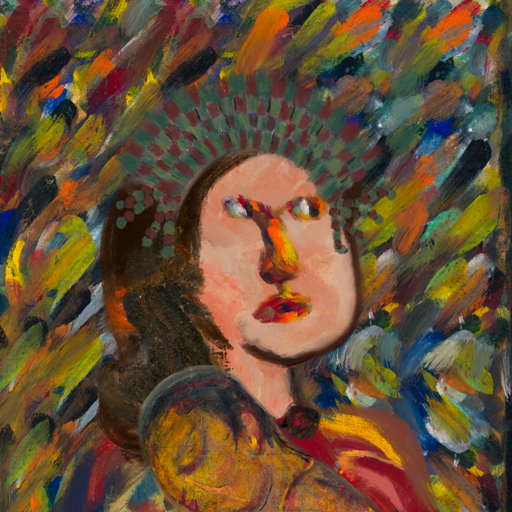
Background: An_Impression, Head And Neck Side: Roy_Bahadur, Face Side: An_Impression, Bust: Mother_And_Son_Son, Hair Side: Gypsy_Queen, Head Accessory: After_Raid_Crown, Second Necklace: Blank, Necklace: Mosgoul, Baby: GypsyMother_Baby